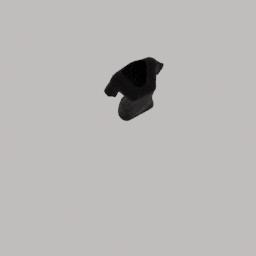
Label: people